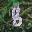
Label: 8